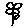
Label: flower